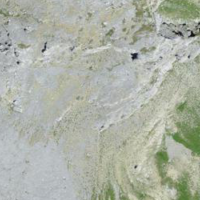
EUNIS habitat code: 31
Species observed at this site:
Montifringilla nivalis